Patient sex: M
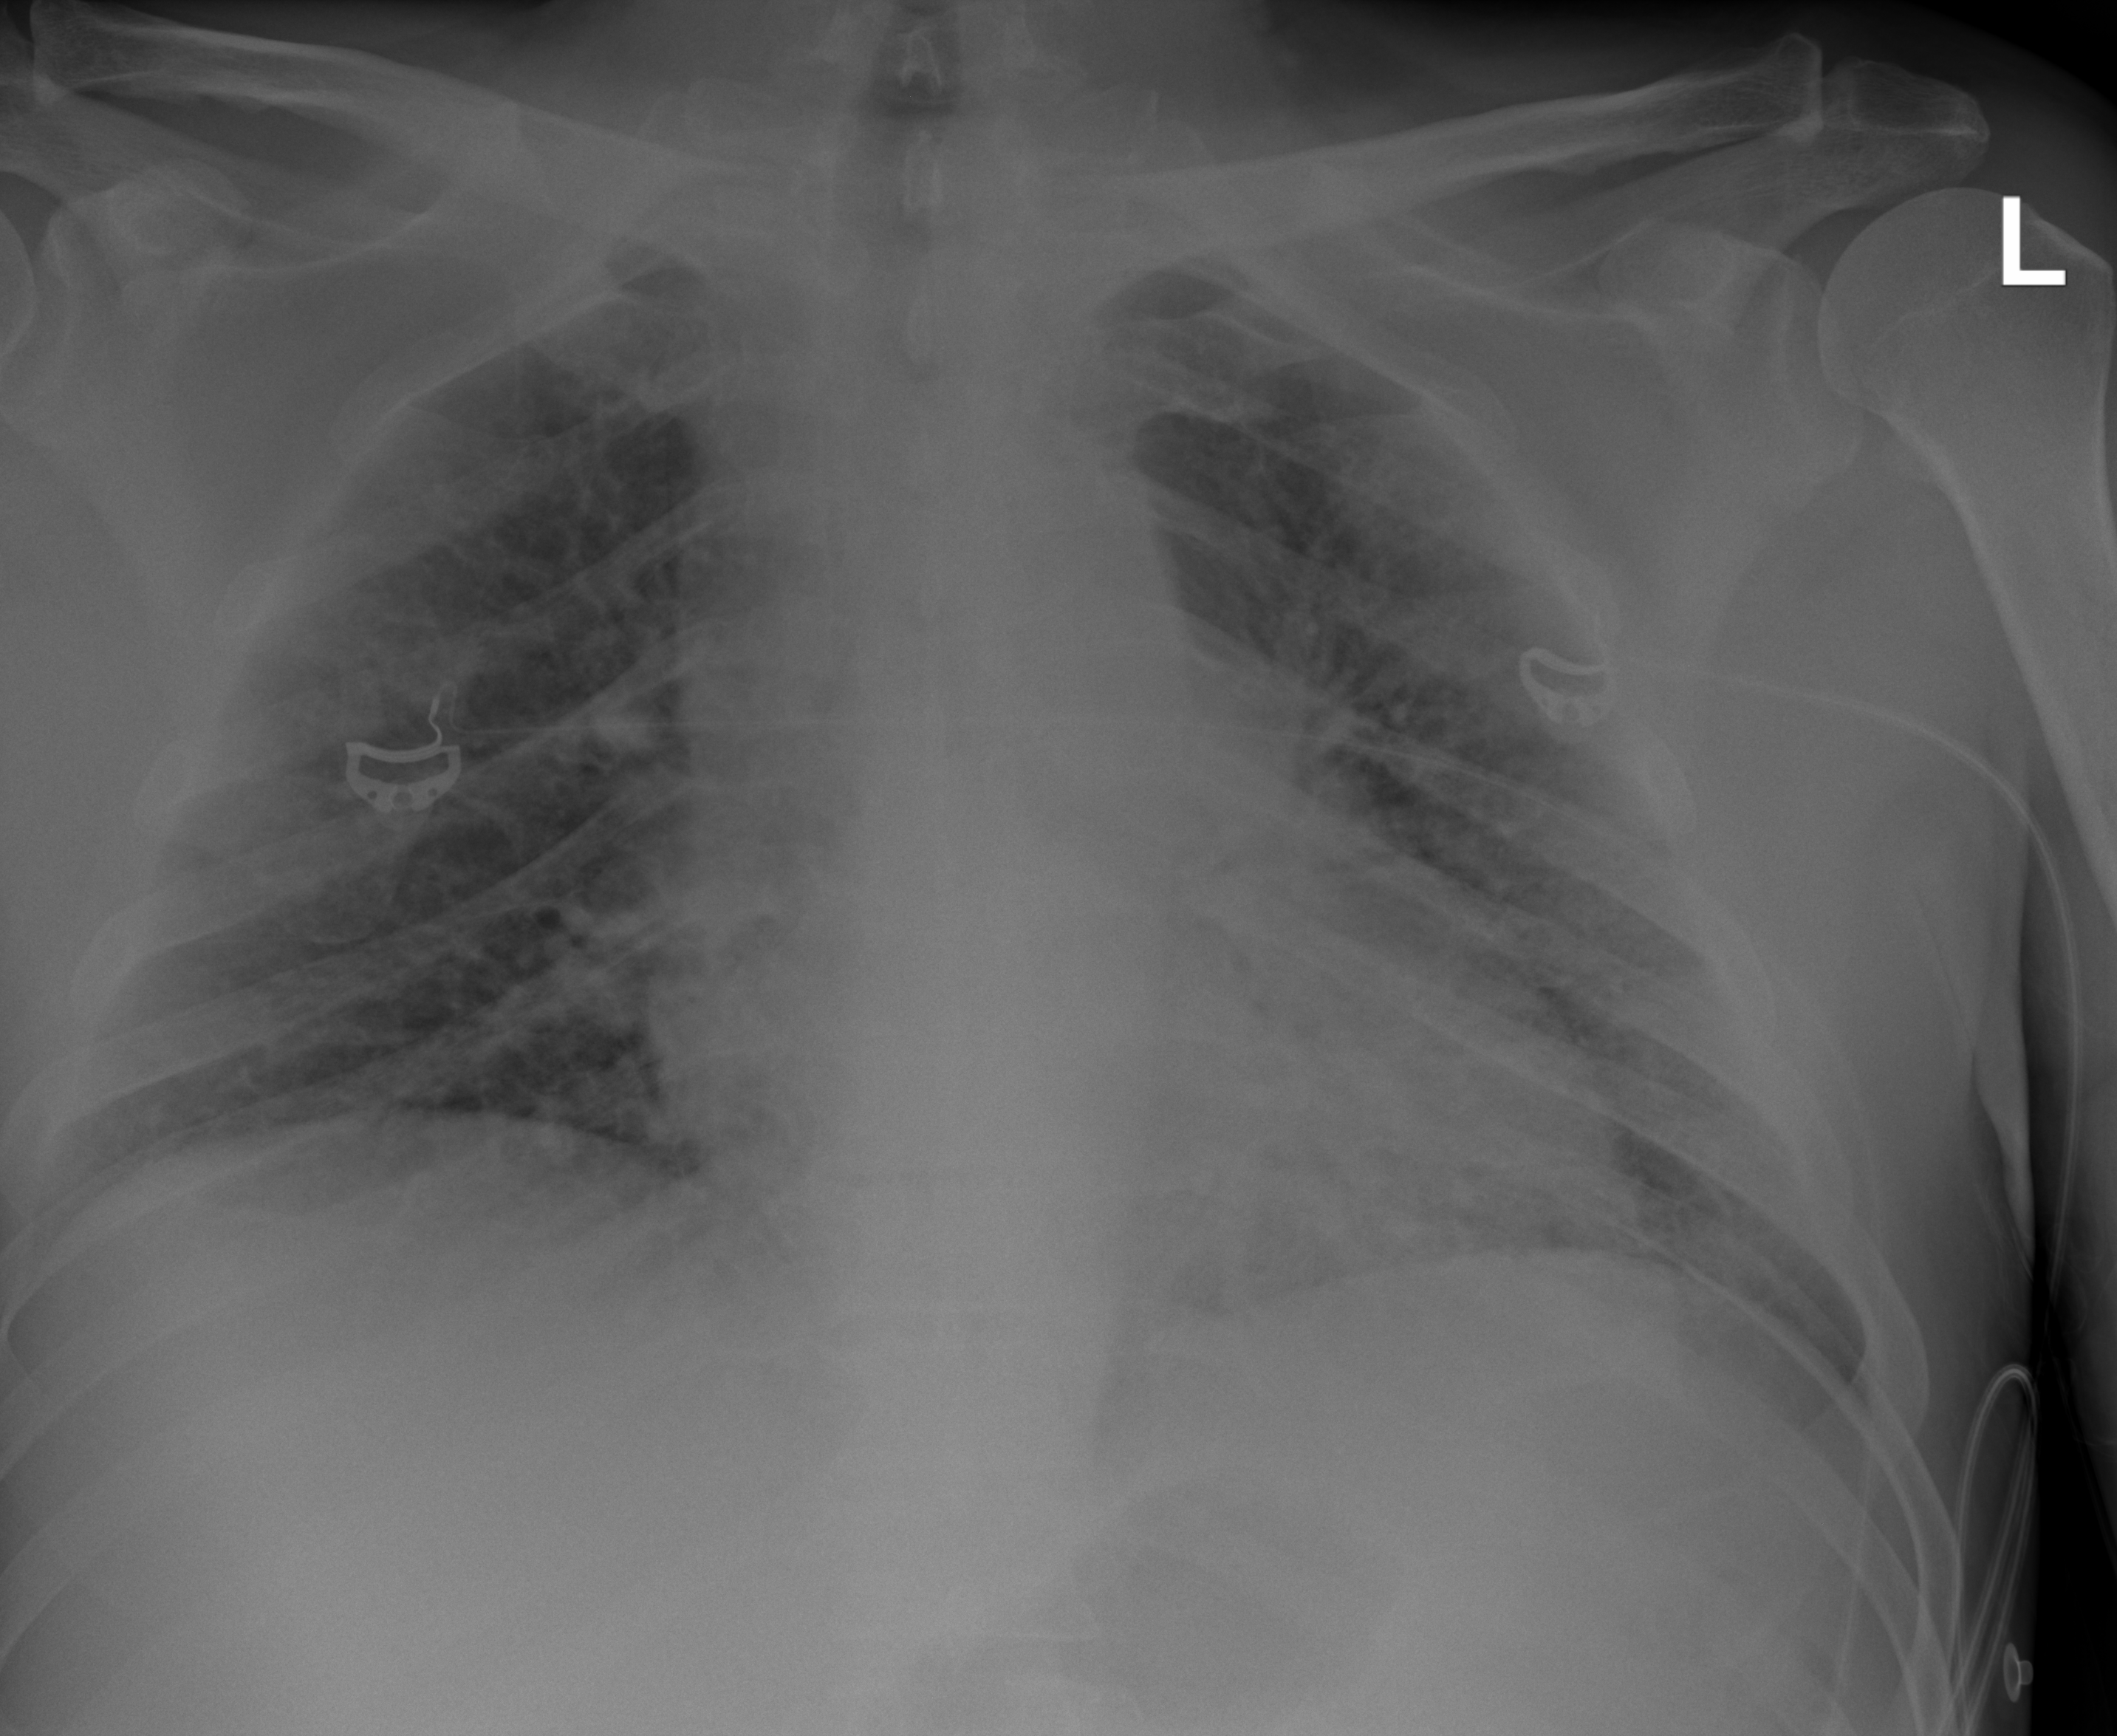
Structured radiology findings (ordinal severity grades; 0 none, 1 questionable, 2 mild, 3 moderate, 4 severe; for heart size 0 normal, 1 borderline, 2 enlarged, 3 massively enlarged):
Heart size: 2
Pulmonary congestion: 3
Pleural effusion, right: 0
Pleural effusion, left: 0
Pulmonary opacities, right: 2
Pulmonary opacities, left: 2
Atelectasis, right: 2
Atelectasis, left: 2